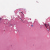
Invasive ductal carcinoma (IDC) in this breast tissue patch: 0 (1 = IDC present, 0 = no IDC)